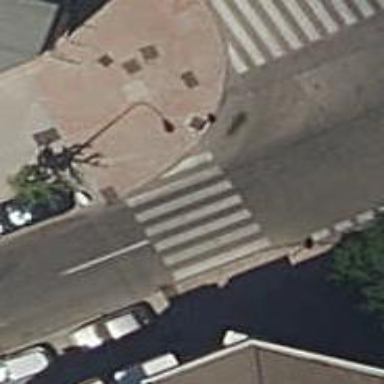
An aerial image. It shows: Sidewalk.